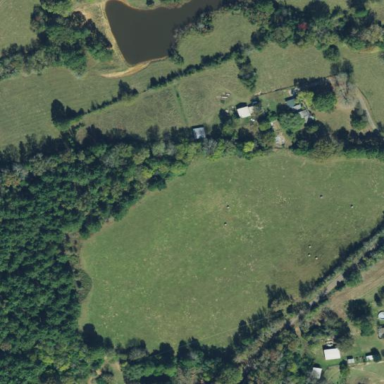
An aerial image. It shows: Pasture used as meadow.